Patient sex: M
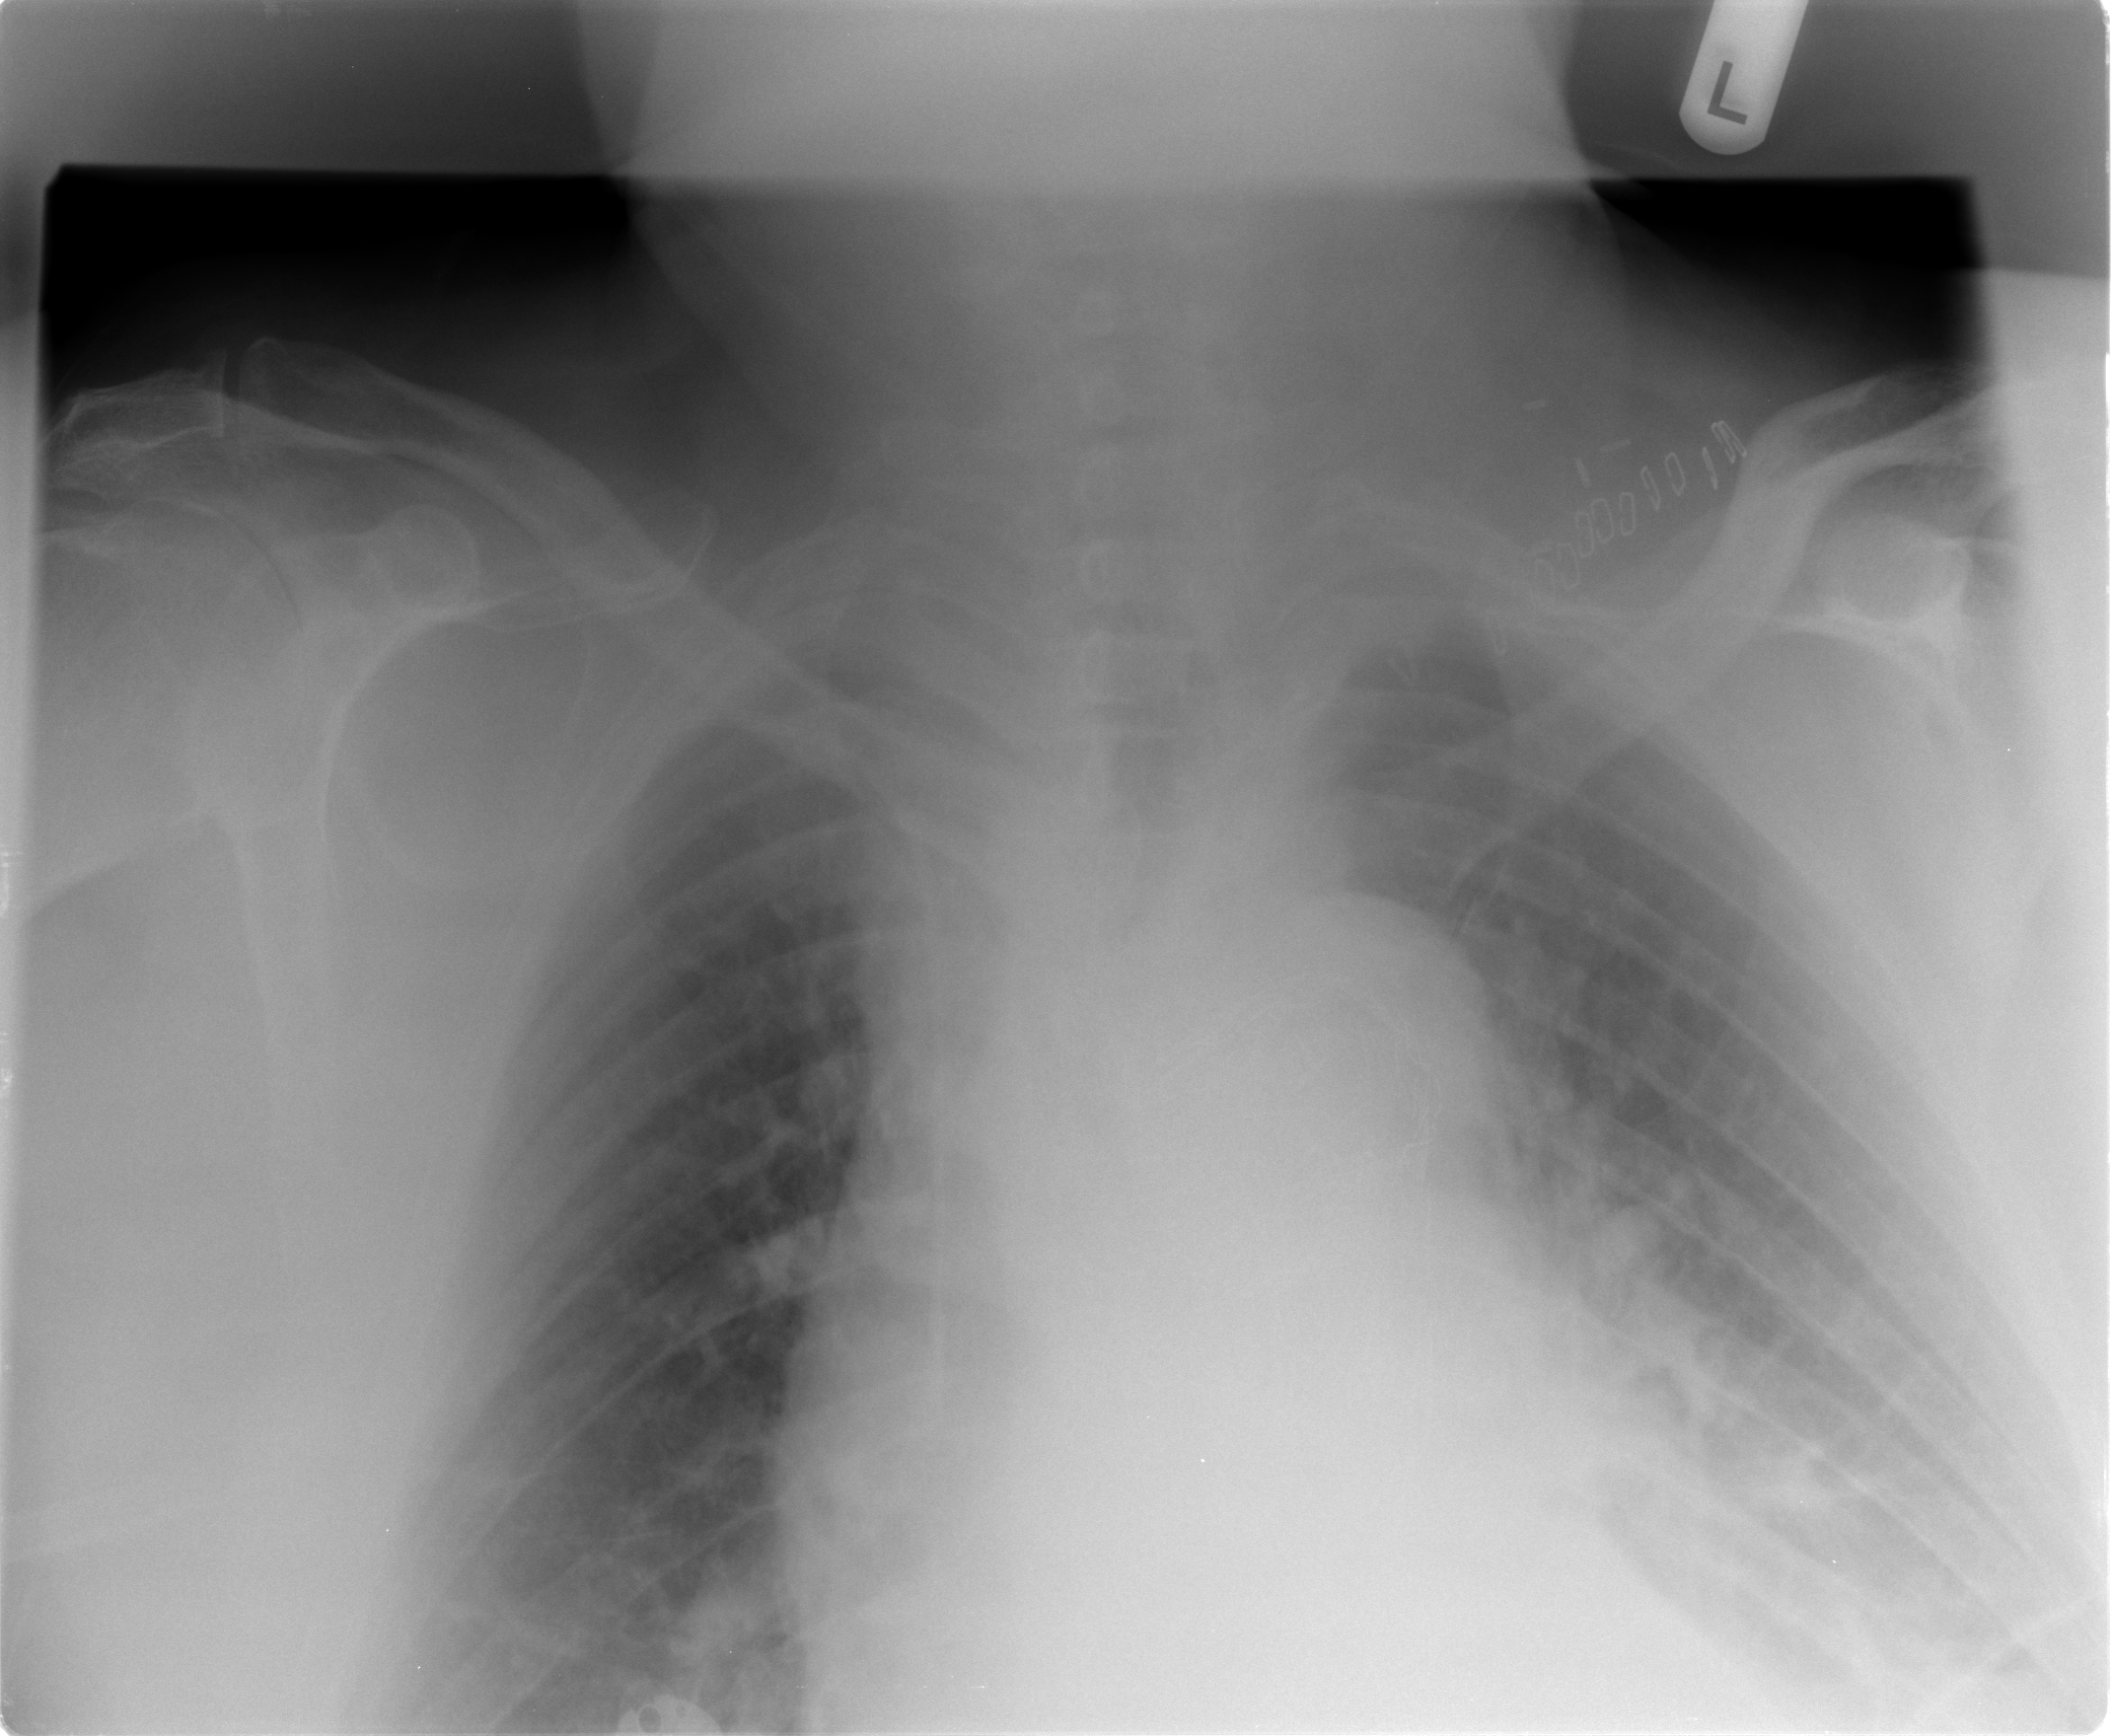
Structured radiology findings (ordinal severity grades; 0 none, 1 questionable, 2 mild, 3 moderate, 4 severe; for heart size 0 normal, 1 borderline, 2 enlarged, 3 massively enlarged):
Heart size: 2
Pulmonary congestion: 2
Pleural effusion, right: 1
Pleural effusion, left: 3
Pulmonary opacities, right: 0
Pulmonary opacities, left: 0
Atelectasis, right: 0
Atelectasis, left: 2